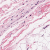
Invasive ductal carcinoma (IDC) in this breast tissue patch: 0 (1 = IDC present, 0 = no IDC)